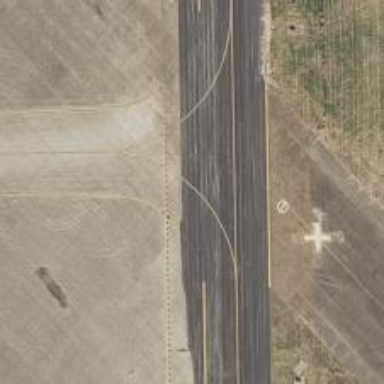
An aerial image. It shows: Image of taxiway at airport.